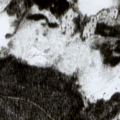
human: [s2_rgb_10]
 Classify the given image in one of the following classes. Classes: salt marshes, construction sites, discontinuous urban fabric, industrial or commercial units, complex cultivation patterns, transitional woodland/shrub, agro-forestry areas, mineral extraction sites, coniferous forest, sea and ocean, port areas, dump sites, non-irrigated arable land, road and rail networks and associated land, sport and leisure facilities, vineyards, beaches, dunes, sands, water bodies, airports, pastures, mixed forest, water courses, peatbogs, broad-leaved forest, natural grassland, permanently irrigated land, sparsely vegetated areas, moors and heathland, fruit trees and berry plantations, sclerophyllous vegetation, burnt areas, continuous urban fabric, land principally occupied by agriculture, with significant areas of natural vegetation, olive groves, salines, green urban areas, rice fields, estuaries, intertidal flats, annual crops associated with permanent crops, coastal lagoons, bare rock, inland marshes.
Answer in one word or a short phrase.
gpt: coniferous forest, mixed forest, transitional woodland/shrub, peatbogs